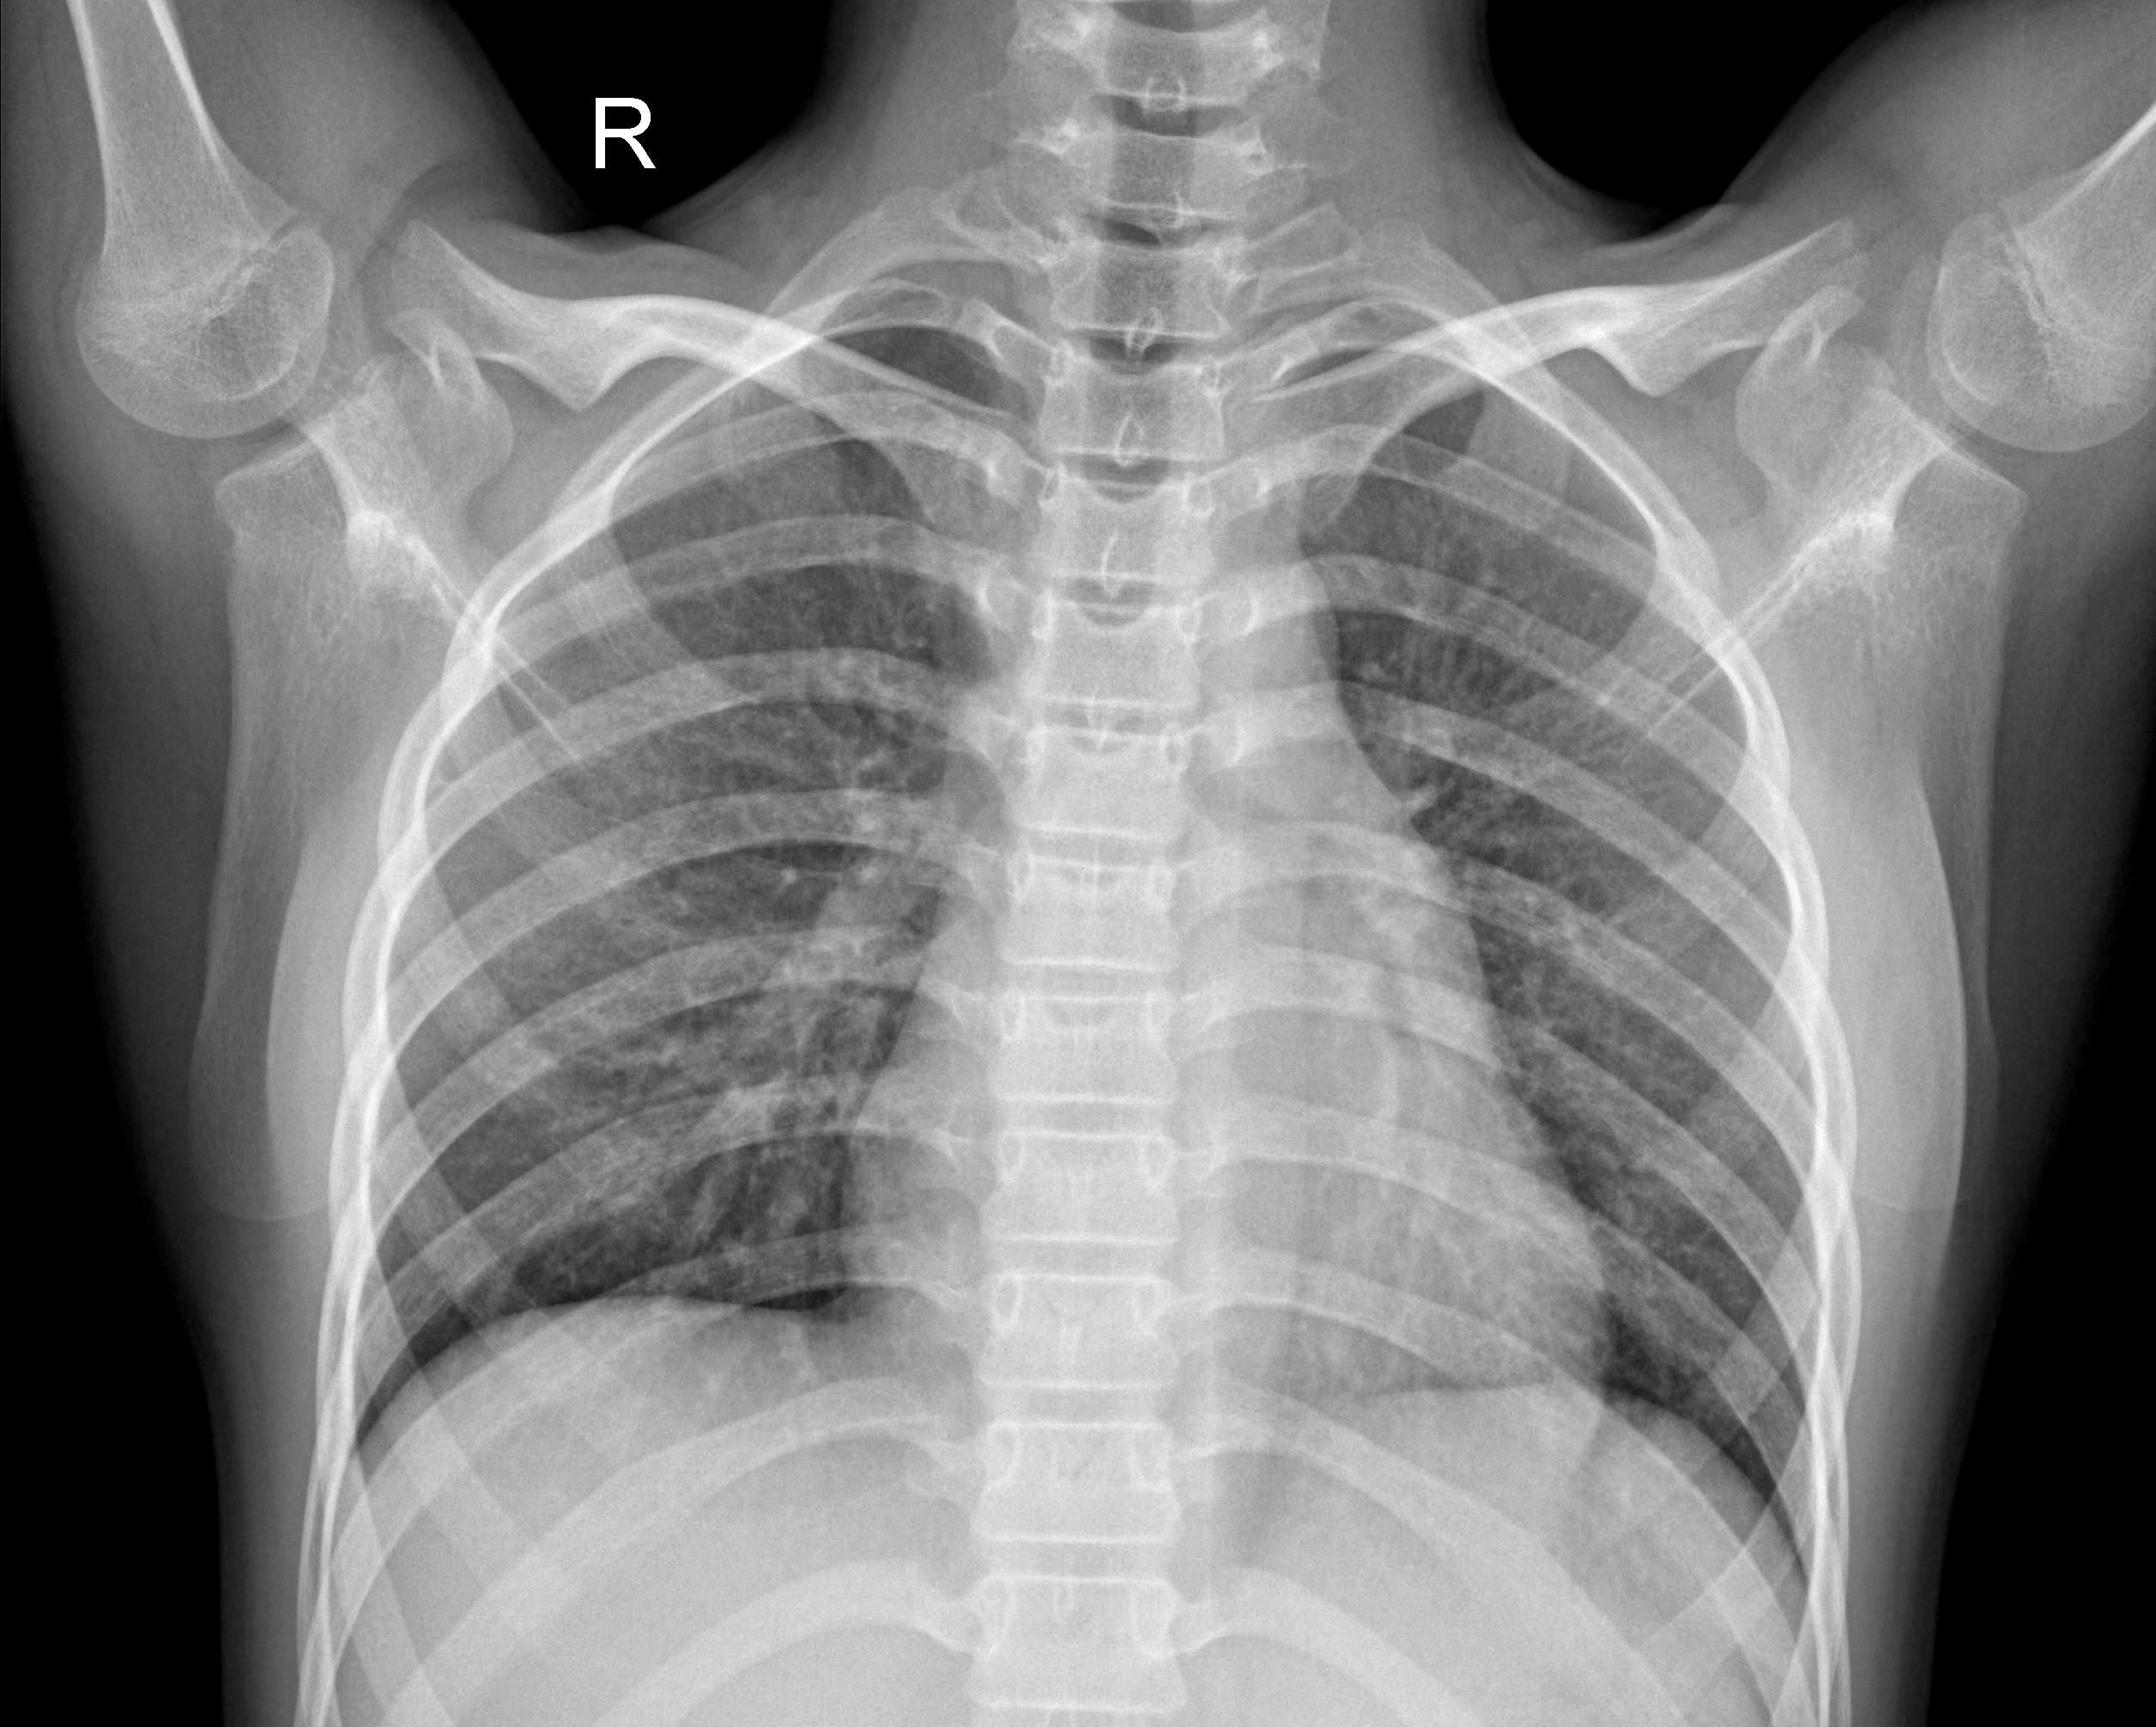
Diagnosis: NORMAL